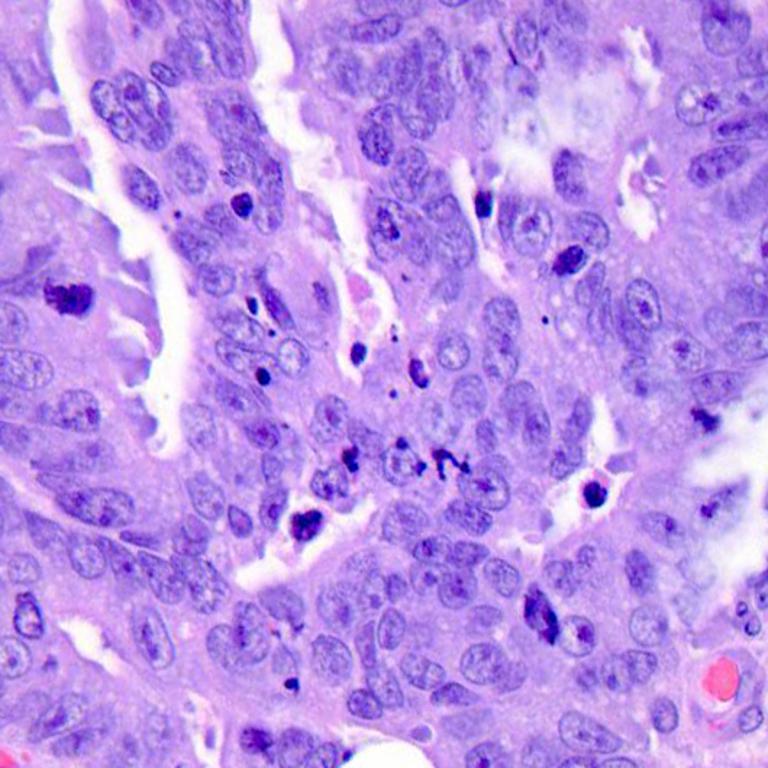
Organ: colon
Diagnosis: adenocarcinomas